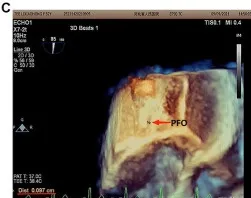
(C) Three-dimensional echocardiography of the Transesophageal Heart: After the Valsalva maneuver, the width of the ovoid fossa of the atrial septum was approximately 0.9 mm (star-like shunt was occasionally seen).
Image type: radiology (ultrasound)